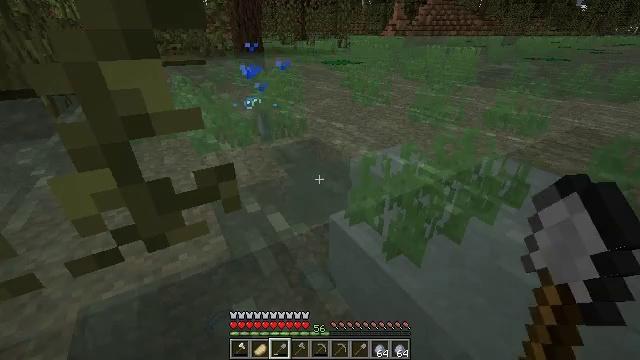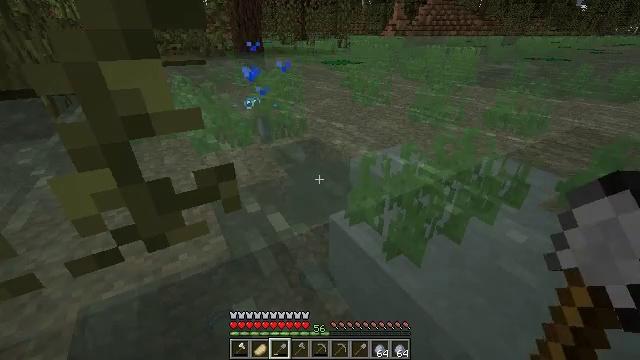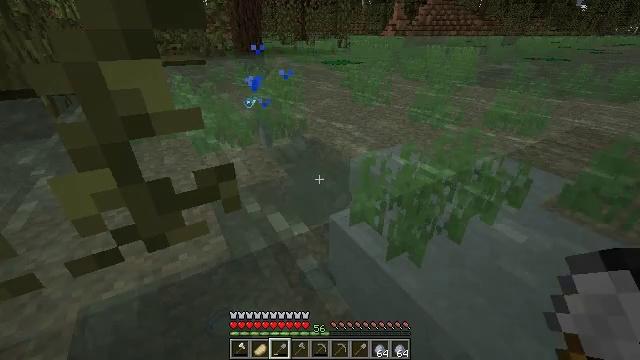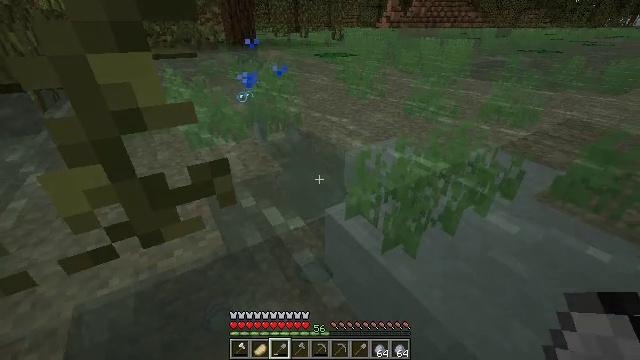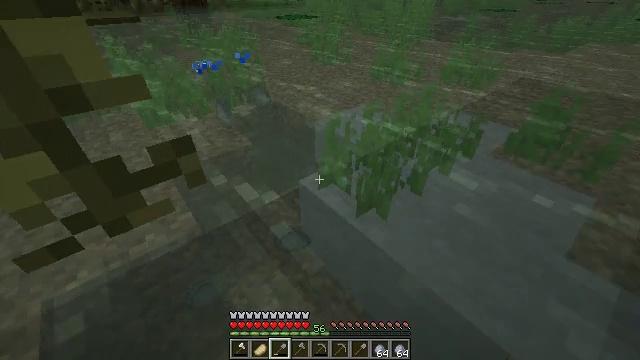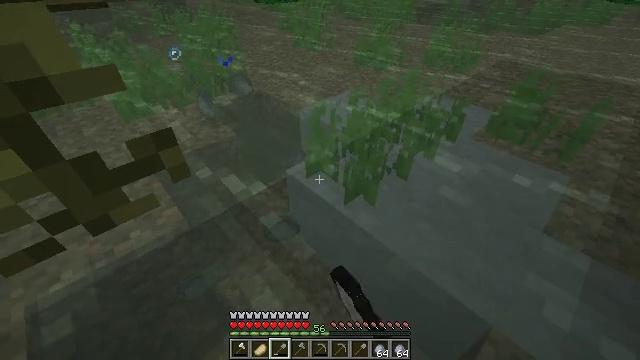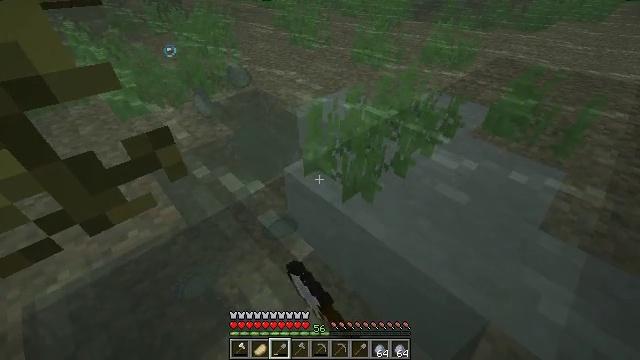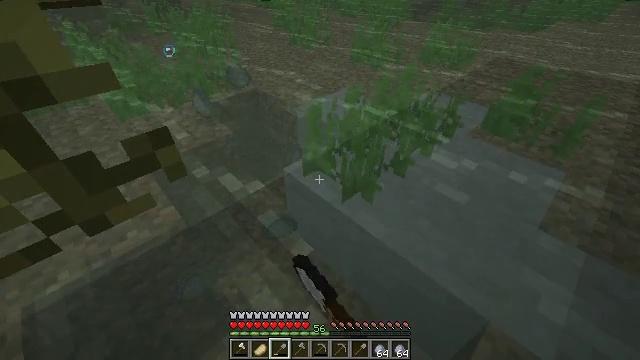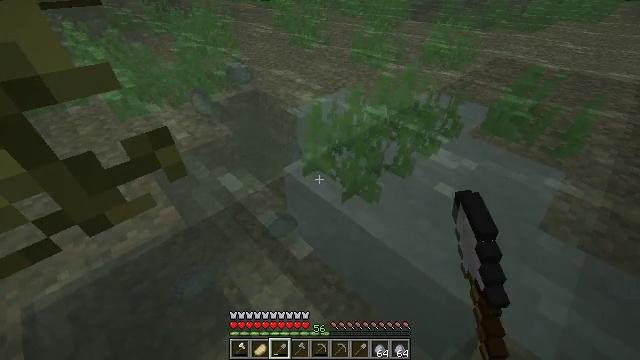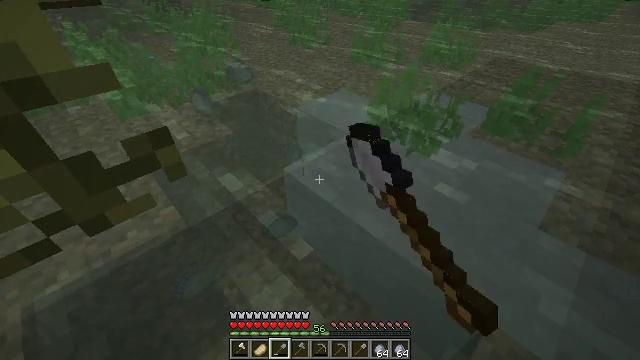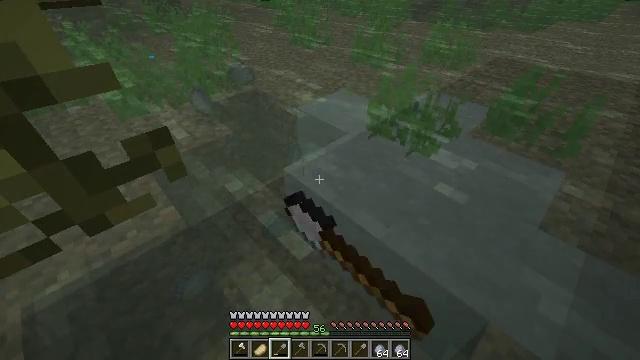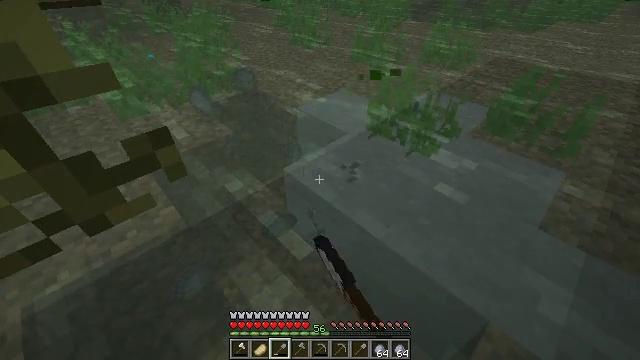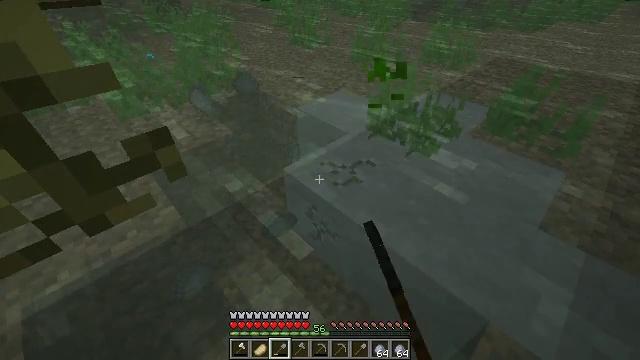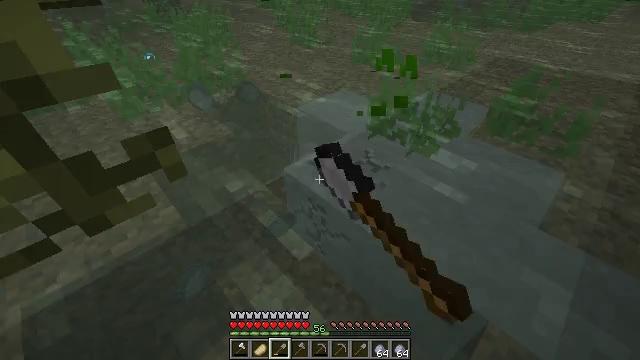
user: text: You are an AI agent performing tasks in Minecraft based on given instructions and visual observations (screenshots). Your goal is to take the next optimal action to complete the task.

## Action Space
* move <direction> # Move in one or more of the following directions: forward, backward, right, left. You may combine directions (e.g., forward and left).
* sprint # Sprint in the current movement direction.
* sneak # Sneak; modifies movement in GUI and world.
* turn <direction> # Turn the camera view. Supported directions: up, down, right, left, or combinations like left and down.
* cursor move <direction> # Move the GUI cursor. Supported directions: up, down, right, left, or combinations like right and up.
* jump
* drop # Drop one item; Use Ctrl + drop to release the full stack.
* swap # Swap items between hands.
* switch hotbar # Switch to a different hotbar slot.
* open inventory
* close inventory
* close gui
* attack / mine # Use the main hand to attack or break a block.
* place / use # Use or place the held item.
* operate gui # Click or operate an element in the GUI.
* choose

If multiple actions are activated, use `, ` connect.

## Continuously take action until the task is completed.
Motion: motion action
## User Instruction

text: Clear the seagrass to get an item.
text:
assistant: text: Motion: attack / mine
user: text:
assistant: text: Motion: attack / mine
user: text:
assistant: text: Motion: turn right and down, attack / mine
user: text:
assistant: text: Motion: turn right and down, attack / mine
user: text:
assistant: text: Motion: turn right and down, attack / mine
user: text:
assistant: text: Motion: attack / mine
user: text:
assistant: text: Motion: attack / mine
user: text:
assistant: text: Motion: attack / mine
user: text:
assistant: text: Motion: attack / mine
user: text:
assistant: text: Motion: attack / mine
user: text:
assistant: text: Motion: attack / mine
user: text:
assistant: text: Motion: attack / mine
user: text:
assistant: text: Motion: attack / mine
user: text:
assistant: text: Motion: attack / mine